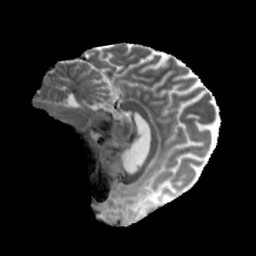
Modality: MD
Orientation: sagittal
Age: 30
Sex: male
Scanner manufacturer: siemens
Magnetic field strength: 6.98 T
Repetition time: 7.776 s
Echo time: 0.076 s